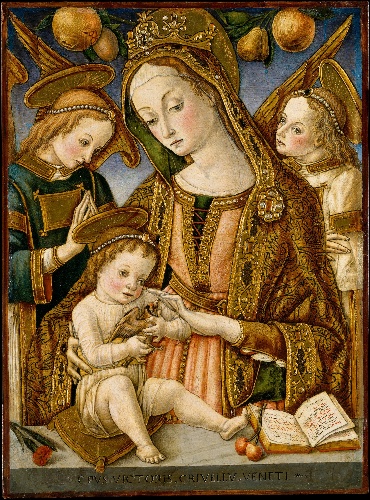
Title: Madonna and Child with Two Angels
Artist: Vittore Crivelli
Artist bio: Italian, Venice, active by 1465–died 1501/2 Fermo
Date: ca. 1481–82
Object type: Painting
Classification: Paintings
Medium: Tempera and gold on wood
Dimensions: 21 7/8 x 16 in. (55.6 x 40.6 cm)
Department: European Paintings
Credit line: The Jack and Belle Linsky Collection, 1982
Accession year: 1982
Repository: Metropolitan Museum of Art, New York, NY
Tags: Madonna and Child|Birds|Fruit|Angels